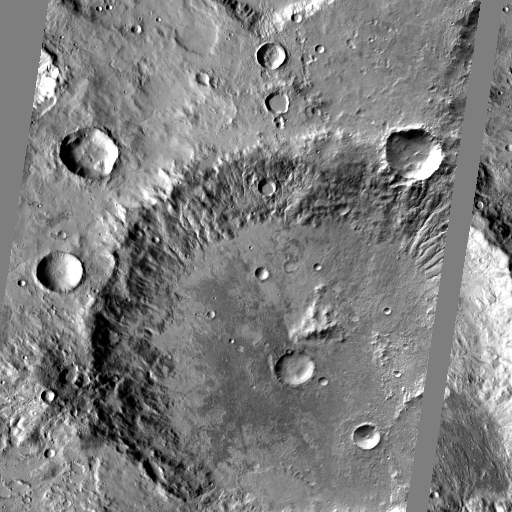
Crater classes present: Background, Other, Layered, Buried, Secondary